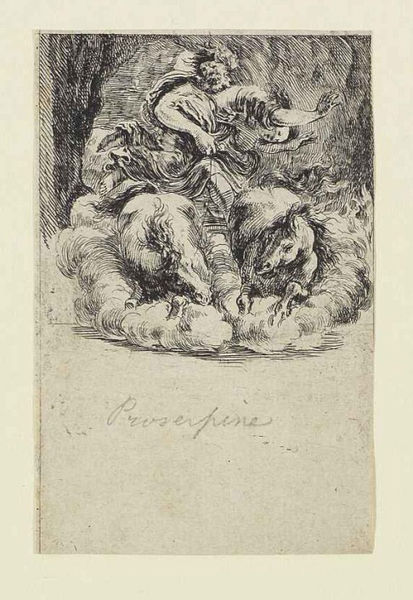
Titel: Jeu de la Mythologie - Proserpine
Künstler: Stefano della Bella
Standort: Karlsruhe
Institution: Staatliche Kunsthalle Karlsruhe
Schlagwörter: baum, dunkel, feder, felsen, gott, hand, kampf, kopf, mann, meer, umhang, wasser, weiß, wolken, menschen, sand, bewegung, frankreich, frau, grau, kleid, männer, nacht, schwarz, skizze, szene, zeichnung, rasen, tier, tuch, wolke, bart, arm, arme, faru, mensch, hände, wind, sonne, boden, figur, gewand, mantel, personen, höhle, wald, pferd, pferde, reiter, chaos, bewegt, hufe, mähne, reiten, ritt, schnell, schwanz, zügel, schrift, wellen, graphik, schattierung, linien, kutsche, figuren, wagen, laut, sturm, inschrift, striche, name, spiel, tusche, druck, druckgraphik, schraffur, radierung, stich, illustration, raub, schwarzweiß, text, durcheinander, lauf, rennen, staub, wei0, kutscher, bleistift, herrscher, mythologie, ritter, hufen, ross, götter, zeus, griechisch, sturz, entführung, frauenraub, grotte, griechenland, macht, gottheit, streitwagen, rösser, sonnenwagen, gespann, lenker, geschwindigkeit, wegrennen, wort, galopp, helios, wagenlenker, fahrt, hades, unterwelt, sagen, seriendruck, persephone, poseidon, proserpina, woke, wor, jeu, staubwolke, amr, rasend, 1700, zeichnuntg, proserpine, poseiden, plpferde, prosepina, lenkerin, prosepine, reiter apokalypse, jeu de la mythologie, raub der prosepine